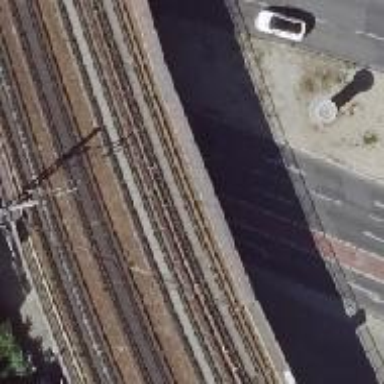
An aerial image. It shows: Bridge for light rail electrified with ballastless track.